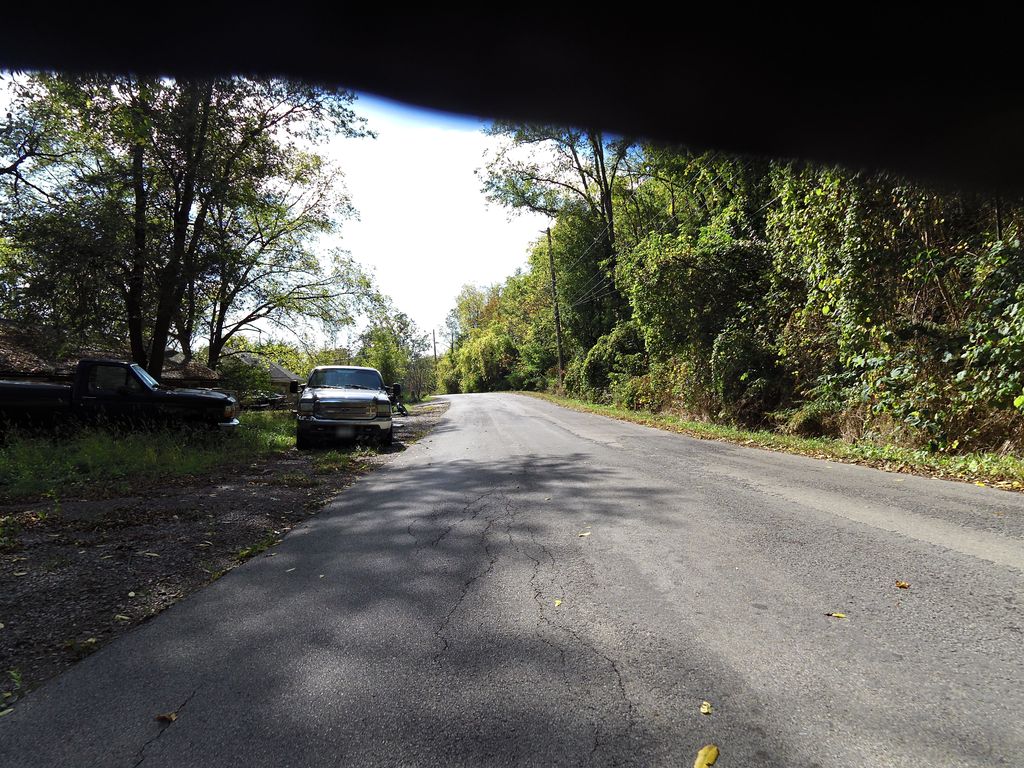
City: hamilton